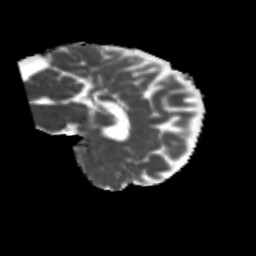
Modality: MD
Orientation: sagittal
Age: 29
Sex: male
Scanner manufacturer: siemens
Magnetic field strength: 3 T
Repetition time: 1.8 s
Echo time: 0.07 s